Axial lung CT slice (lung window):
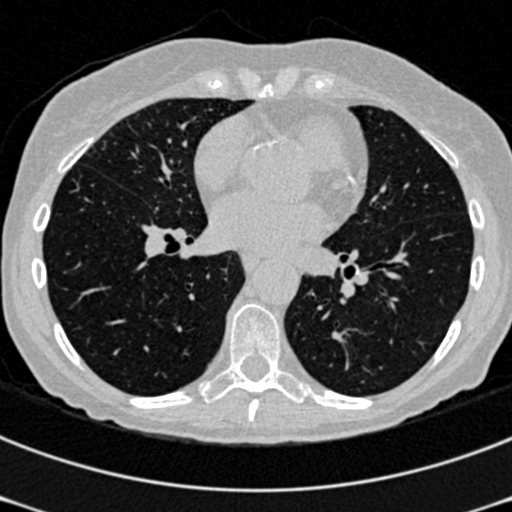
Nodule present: no